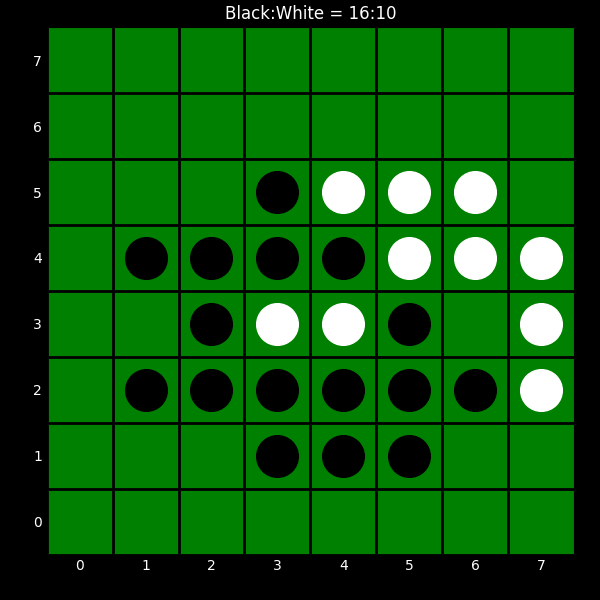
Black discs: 16
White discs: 10